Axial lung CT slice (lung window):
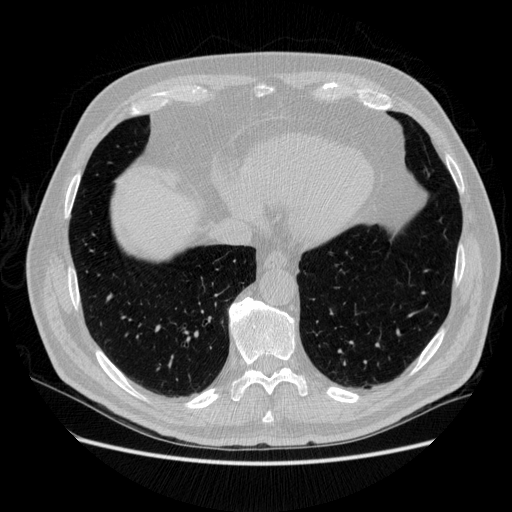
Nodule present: no